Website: home-depot
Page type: receipt
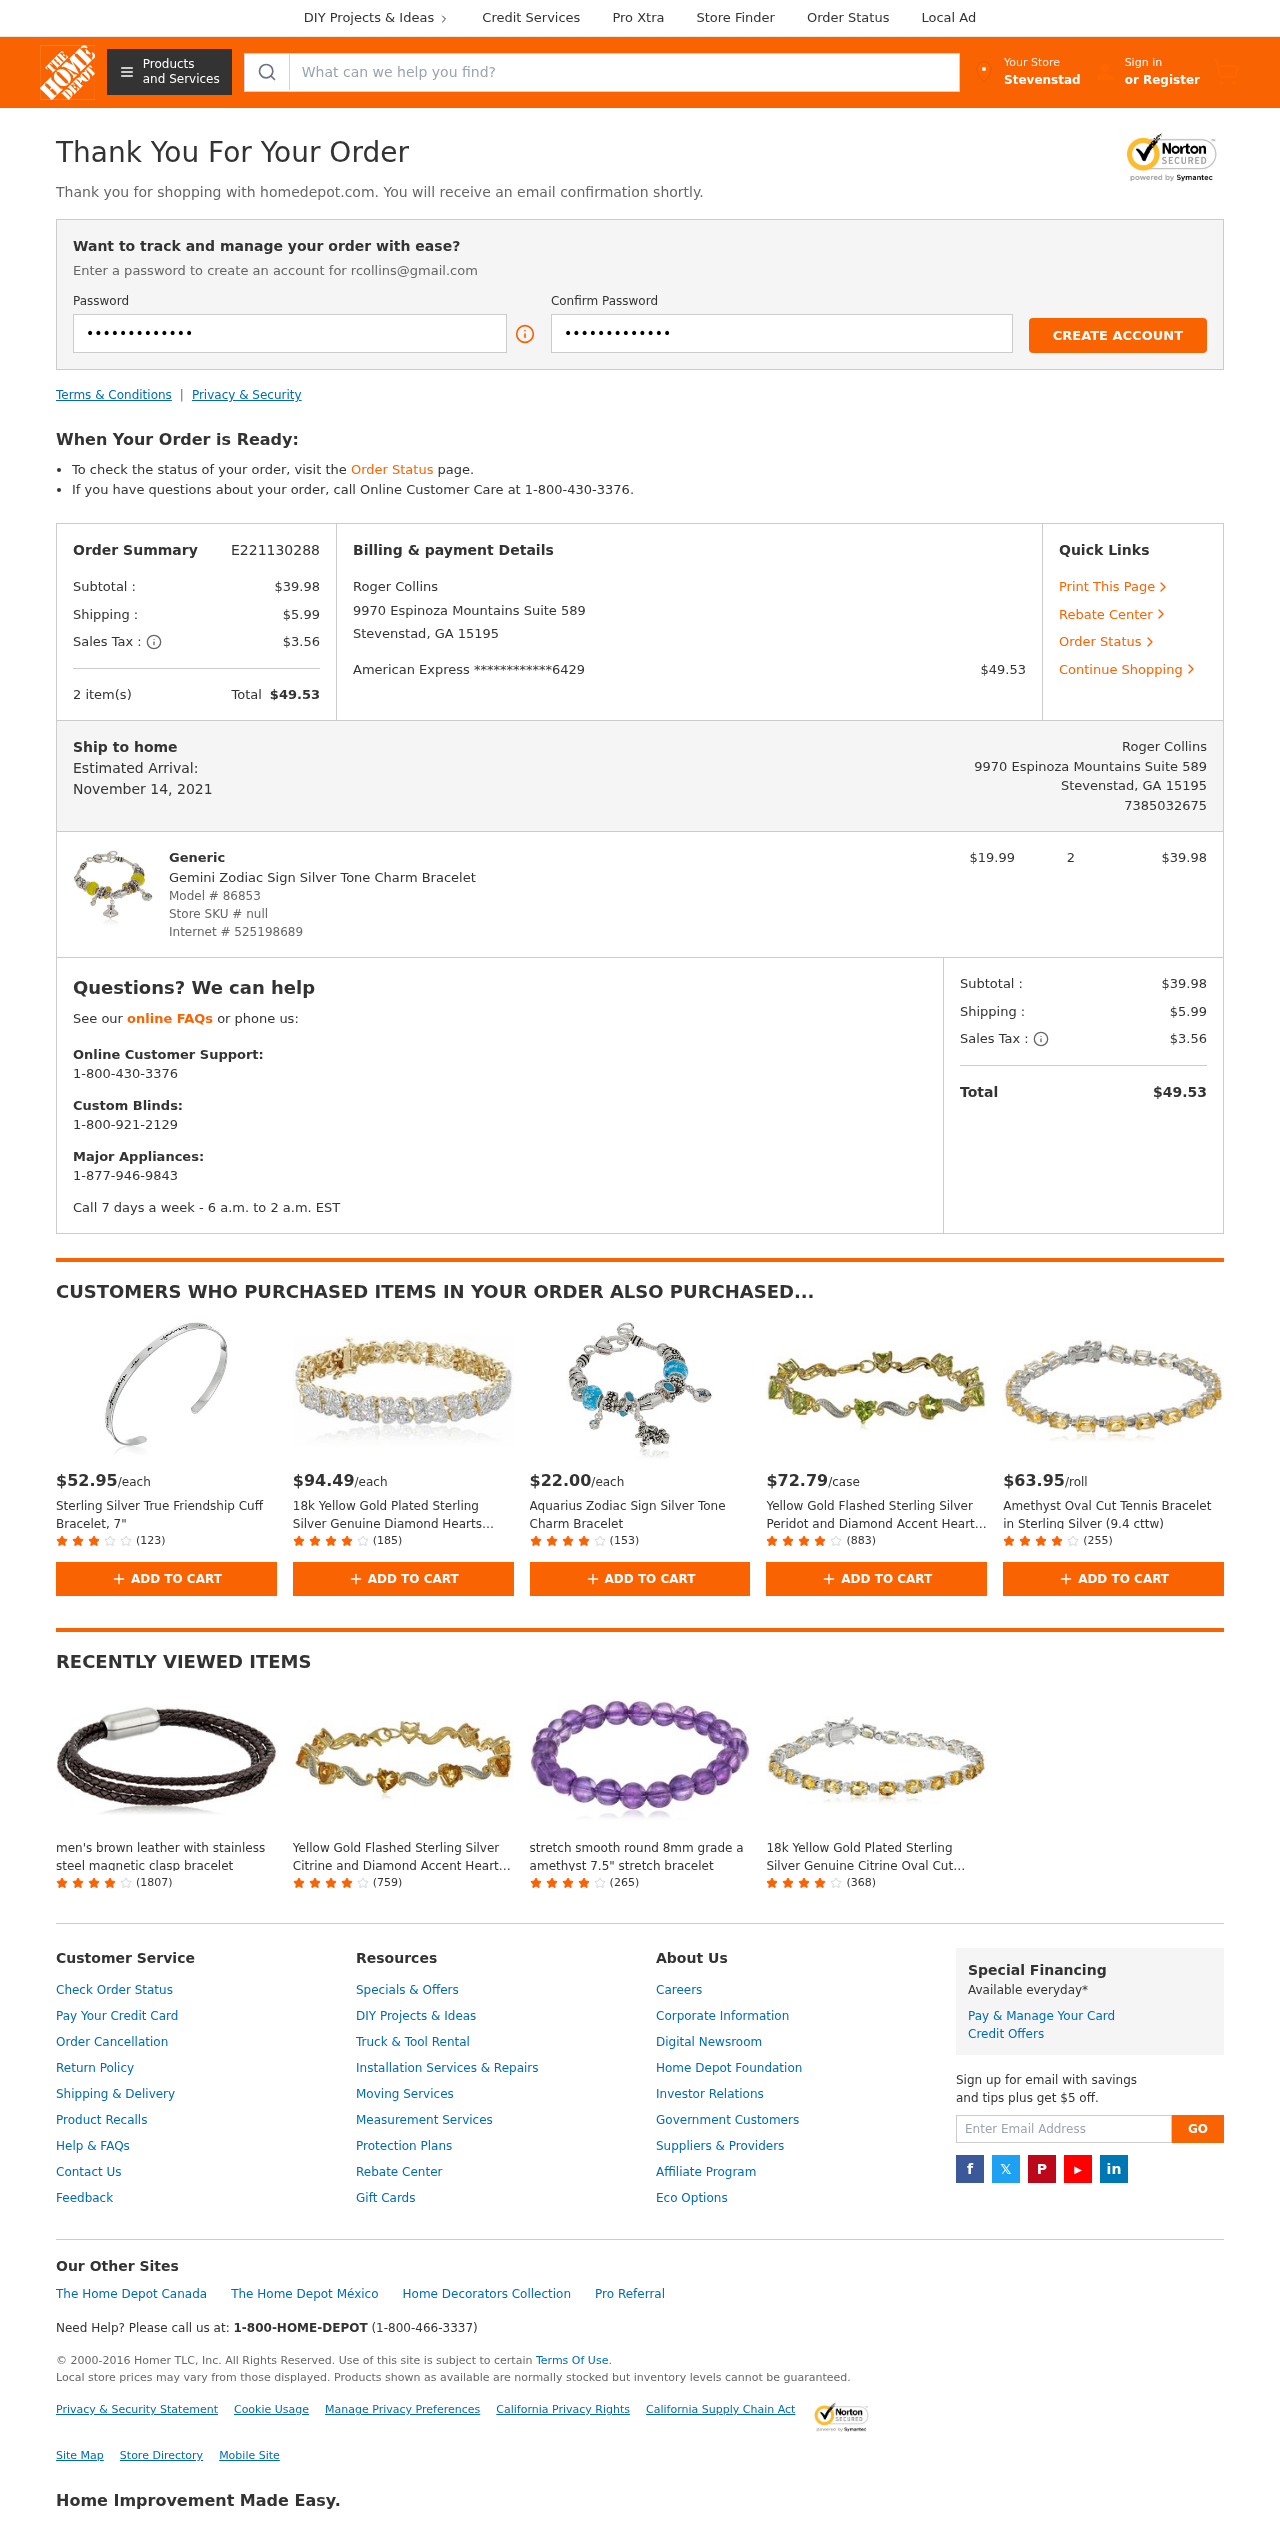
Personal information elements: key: PII_CARD_LAST4
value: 6429
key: PII_CARD_TYPE
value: American Express
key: PII_CITY
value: Stevenstad
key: PII_EMAIL
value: rcollins@gmail.com
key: PII_FULLNAME
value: Roger Collins
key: PII_PHONE
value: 7385032675
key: PII_STREET
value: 9970 Espinoza Mountains Suite 589
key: PII_CITY_STATE_ZIP
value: Stevenstad, GA 15195
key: PII_FULLNAME2
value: Roger Collins
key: PII_POSTCODE
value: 15195
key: PII_STATE_ABBR
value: GA
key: PII_POSTCODE_FULL
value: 15195
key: PII_CITY_STATE
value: Stevenstad, GA
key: PII_POSTCODE_NUMERIC
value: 15195
Product elements: key: PRODUCT1_BRAND
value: Generic
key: PRODUCT1_NAME
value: Gemini Zodiac Sign Silver Tone Charm Bracelet
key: PRODUCT1_PRICE
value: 19.99
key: PRODUCT1_QUANTITY
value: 2
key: PRODUCT2_PRICE
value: $52.95
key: PRODUCT2_NAME
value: Sterling Silver True Friendship Cuff Bracelet, 7"
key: PRODUCT2_NUM_RATINGS
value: (123)
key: PRODUCT3_PRICE
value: $94.49
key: PRODUCT3_NAME
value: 18k Yellow Gold Plated Sterling Silver Genuine Diamond Hearts Bracelet (1/10 cttw, I-J Color, I2-I3
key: PRODUCT3_NUM_RATINGS
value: (185)
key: PRODUCT4_PRICE
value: $22.00
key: PRODUCT4_NAME
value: Aquarius Zodiac Sign Silver Tone Charm Bracelet
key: PRODUCT4_NUM_RATINGS
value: (153)
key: PRODUCT5_PRICE
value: $72.79
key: PRODUCT5_NAME
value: Yellow Gold Flashed Sterling Silver Peridot and Diamond Accent Heart Wave Bracelet, 7.25"
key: PRODUCT5_NUM_RATINGS
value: (883)
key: PRODUCT6_PRICE
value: $63.95
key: PRODUCT6_NAME
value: Amethyst Oval Cut Tennis Bracelet in Sterling Silver (9.4 cttw)
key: PRODUCT6_NUM_RATINGS
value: (255)
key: PRODUCT7_NAME
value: men's brown leather with stainless steel magnetic clasp bracelet
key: PRODUCT7_NUM_RATINGS
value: (1807)
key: PRODUCT8_NAME
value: Yellow Gold Flashed Sterling Silver Citrine and Diamond Accent Heart Wave Bracelet, 7.25"
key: PRODUCT8_NUM_RATINGS
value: (759)
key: PRODUCT9_NAME
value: stretch smooth round 8mm grade a amethyst 7.5" stretch bracelet
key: PRODUCT9_NUM_RATINGS
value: (265)
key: PRODUCT10_NAME
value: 18k Yellow Gold Plated Sterling Silver Genuine Citrine Oval Cut 5x4mm and Diamond Accent Tennis Brac
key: PRODUCT10_NUM_RATINGS
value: (368)
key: PRODUCT_MODEL_NUMBER
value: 86853
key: PRODUCT_INTERNET_NUMBER
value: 525198689
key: PRODUCT1_LINE_TOTAL
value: $39.98
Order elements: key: ORDER_ID
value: E221130288
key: ORDER_SUBTOTAL
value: $39.98
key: ORDER_SHIPPING_COST
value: $5.99
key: ORDER_TAX
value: $3.56
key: ORDER_NUM_ITEMS
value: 2 item(s)
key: ORDER_TOTAL
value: $49.53
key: ORDER_DELIVERY_DATE
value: November 14, 2021
Search elements: key: HEADER_SEARCH
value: What can we help you find?
Other elements: key: STORE_SKU
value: null